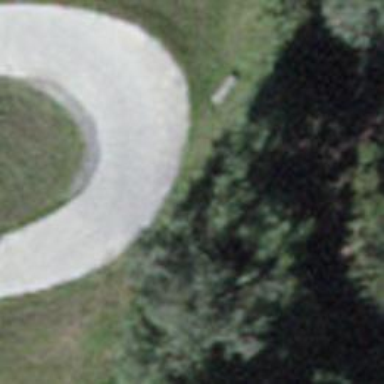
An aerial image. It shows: Track road with concrete surface.